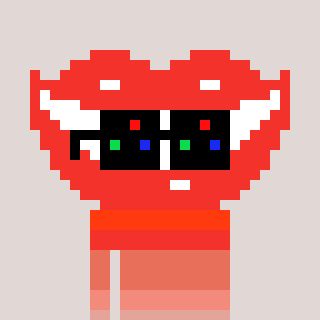
a pixel art character with square black sunglasses, a smile-shaped head and a computerblue-colored body on a warm background